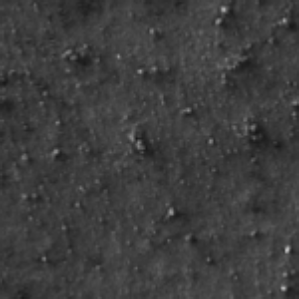
Label: frost